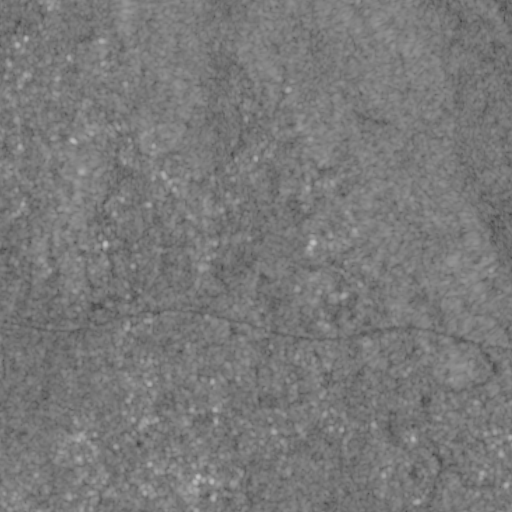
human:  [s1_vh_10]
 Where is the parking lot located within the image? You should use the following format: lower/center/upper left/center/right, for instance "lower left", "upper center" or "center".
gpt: The parking lot is located in the lower left of the image.
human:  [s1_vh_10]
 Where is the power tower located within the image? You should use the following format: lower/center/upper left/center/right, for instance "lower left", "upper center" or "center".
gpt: The power tower is located in the left of the image.
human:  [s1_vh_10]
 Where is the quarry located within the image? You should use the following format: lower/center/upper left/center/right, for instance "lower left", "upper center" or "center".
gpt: The quarry is located in the center right of the image.
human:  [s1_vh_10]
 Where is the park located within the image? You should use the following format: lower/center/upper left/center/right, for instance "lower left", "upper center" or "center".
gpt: There is no park in the image.

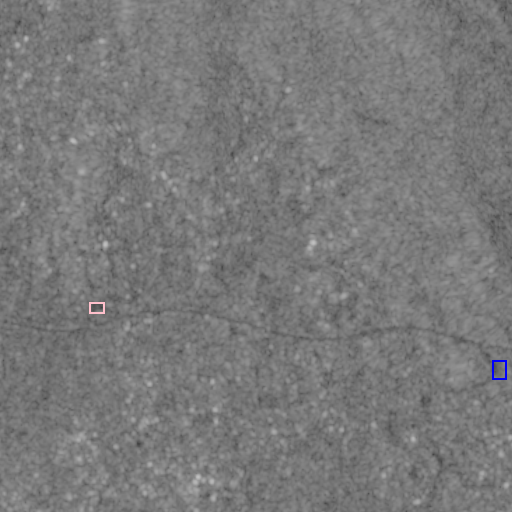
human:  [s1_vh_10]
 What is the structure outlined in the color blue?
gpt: The structure outlined in blue is a crop field.
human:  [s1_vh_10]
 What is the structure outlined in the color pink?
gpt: The structure outlined in pink is a park.
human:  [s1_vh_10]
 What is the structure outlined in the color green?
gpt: There is no green outline.